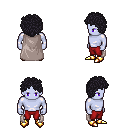
a pixel art fantasy rpg character, male body template, dark elf, purple skin, gray cape, red pants, raven curly afro hairstyle, gold boots, four views (front, back, left, right), 2x2 character sprite sheet, small pixel art, hard edges, no anti-aliasing